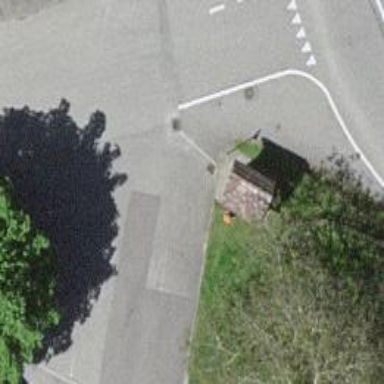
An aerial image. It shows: Shelter.